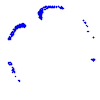
Particle: proton